Question: I'm designing this Java web applet to stream video via RTSP from a video server. In order to render this video, the Xuggler 5.4 library ('xuggle-xuggler.jar') will be used. Currently, video is rendered properly when I run it on Windows XP and Ubuntu 10.04 machines. When I try to run it on Windows 7, however, I get the following error:
'''
10:10:13.370 [Thread-13] WARN com.xuggle.ferry.JNILibrary - Failure: library load of library: xuggle; url: C:\Users\Justin\AppData\Local\Temp\xuggle\xuggle8376027568348573783.dll; error: java.lang.UnsatisfiedLinkError: C:\Users\Justin\AppData\Local\Temp\xuggle\xuggle8376027568348573783.dll: Can't find dependent libraries
10:10:13.448 [Thread-13] ERROR com.xuggle.ferry.JNILibraryLoader - Could not load library: xuggle; version: 5; Visit http://www.xuggle.com/xuggler/faq/ to find common solutions to this problem
Exception in thread "Thread-13" java.lang.UnsatisfiedLinkError: no xuggle in java.library.path
at java.lang.ClassLoader.loadLibrary(Unknown Source)
at java.lang.Runtime.loadLibrary0(Unknown Source)
at java.lang.System.loadLibrary(Unknown Source)
at com.xuggle.ferry.JNILibraryLoader.loadLibrary0(JNILibraryLoader.java:268)
at com.xuggle.ferry.JNILibraryLoader.loadLibrary(JNILibraryLoader.java:171)
at com.xuggle.ferry.JNILibrary.load(JNILibrary.java:161)
at com.xuggle.ferry.FerryJNI.<clinit>(FerryJNI.java:16)
at com.xuggle.ferry.Ferry.<clinit>(Ferry.java:25)
at com.xuggle.xuggler.XugglerJNI.<clinit>(XugglerJNI.java:19)
at com.xuggle.xuggler.ICodec$ID.<clinit>(ICodec.java:760)
at com.ioindustries.videoserver.RtpSession.run(RtpSession.java:86)
at java.lang.Thread.run(Unknown Source)
'''
I've tried extracting the 'xuggle-5.dll' and placing it in my 'web' directory, then linking it to Windows %PATH% and even Windows %CLASSPATH%, but video still does not render when I do so and the error disappears (at that point, I'm not sure what is happening). I've also tried running xuggle-5.dll through the dependency walker, although all I get is an error with IESHIM.dll as shown in the screenshot below:

Of course, the same error with IESHIM.dll occurs when I run it on the Windows XP and on the Ubuntu 10.04 machines.
I also have the xuggle-xuggler.jar file referenced in under the HTML document that is used to launch the web applet.
At this point, I'm really not sure why Xuggler fails to run on my Windows 7 (32-bit) machine specifically, which I use for development. Any help on the matter would be greatly appreciated.
As a note, I am trying to run with the GPL version of Xuggle 5.4 (which should not require any installation unlike previous versions of Xuggle) available on the Xuggle website.
Here is a snippet of my HTML document:
'''
<div id="applet_box" class="applet box">
<applet id="applet" code="com.videoserver.ClientApplet"
archive="VideoServerClient.jar, xuggle-xuggler-5.4.jar, slf4j-api-1.6.4.jar, logback-classic-1.0.0.jar, logback-core-1.0.0.jar" MAYSCRIPT>
</applet>
</div>
'''
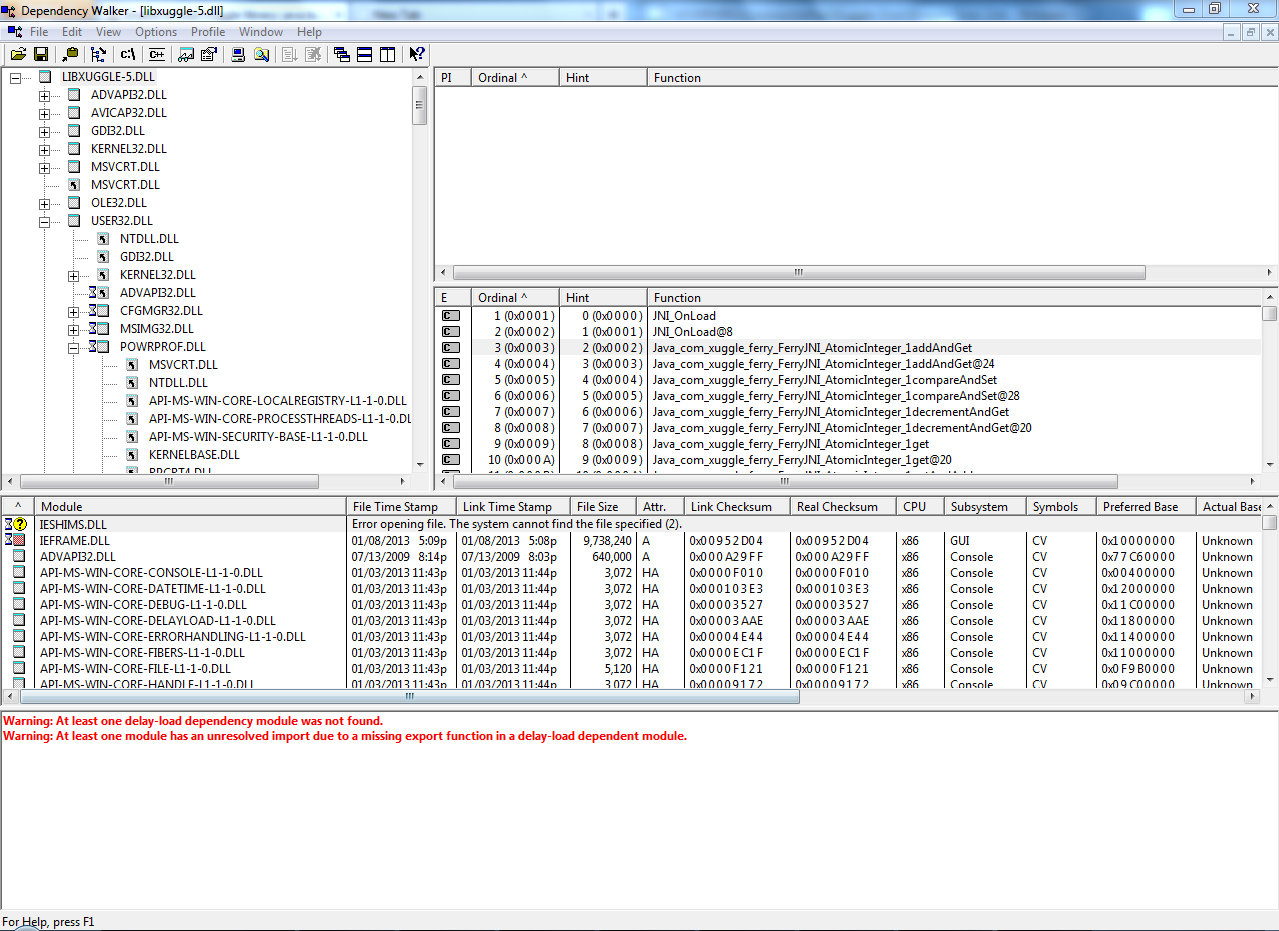
Answer: My coworker figured out why this 'java.lang.UnsatisfiedLinkError'was occurring, so all credit goes to him (I was merely an observer).
Refer to the first line of the error log above:
'''
10:10:13.370 [Thread-13] WARN com.xuggle.ferry.JNILibrary - Failure: library load of library: xuggle; url: C:\Users\Justin\AppData\Local\Temp\xuggle\xuggle8376027568348573783.dll; error: java.lang.UnsatisfiedLinkError: C:\Users\Justin\AppData\Local\Temp\xuggle\xuggle8376027568348573783.dll: Can't find dependent libraries
'''
Basically, what was happening in my case was that the Java Runtime Environment had a cached copy of a Xuggle DLL file, which likely came from an old Xuggle JAR archive I had used to experiment with Java applet video output two months ago. We were able to arrive at this conclusion given the fact that the DLL file referenced in the temporary directory ('C:\Users\Justin\AppData\Local\Temp\xuggle\xuggle8376027568348573783.dll') had different dependencies in comparison to the most recent xuggle DLL file that was extracted from the most recent 'xuggle-xuggler-5.4.jar' when verified through the Dependency Walker application above.
As a result, when I tried to display video in my Java Web Applet, the Java Runtime Environment would try to access this aged Xuggle DLL file instead of loading the DLL file from within 'xuggle-xuggler-5.4.jar'. Hence, the above 'java.lang.UnsatisfiedLinkError' occurred.
In order to force the Java Runtime Environment to load the DLL file from within DLL file from within 'xuggle-xuggler-5.4.jar', the following steps were executed:
1. Open up the Java Control Panel. In Windows, this is done by going to the Start menu and accessing the Control Panel. If the Java Runtime Environment is installed, Java should appear as an option in the Windows Control Panel. Click Java.
2. Once you are in the Java Control Panel, under the General tab, under Temporary Internet Files, click the Settings... button.
3. Uncheck the checkbox that says, "Keep temporary files on my computer."
4. Then click the Delete Files button and delete all temporary files (select all checkboxes). Depending on what your preferences are, you may want to only select a subset of these checkboxes, although I selected them all.
5. Click OK. Then click OK again. Then click OK a third time to close the Java Control Panel.
6. Close your web browser if its open and try to relaunch your Java Web Applet. If this was the issue you were having, that java.lang.UnsatisfiedLinkError should no longer occur and video should be displayed properly assuming that your code is correct and that you have the correct Xuggle JARs, as well as Xuggle's dependencies, loaded. In my case, my web applet JAR was simply placed in the same directory as the HTML file that is used to embed it in a web browser, along with all the required Xuggle JARs and Xuggle dependency JARs.
It should be noted that the Java Runtime Environment in Ubuntu also has Java Control Panel that looks similar to the one in Windows and similar steps can be executed to resolve this issue in Ubuntu if the problem ever arises.
The above solution should work if you are simply opening the HTML file directly in a web browser. If you are using Apache Tomcat or Glassfish to deploy your web applet, this may not work - in this case, you may want to refer to this solution, although I haven't tested it thoroughly myself:
<URL>